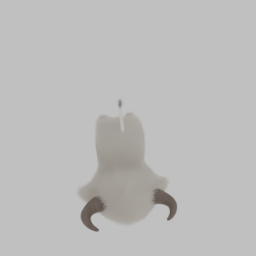
Label: animals